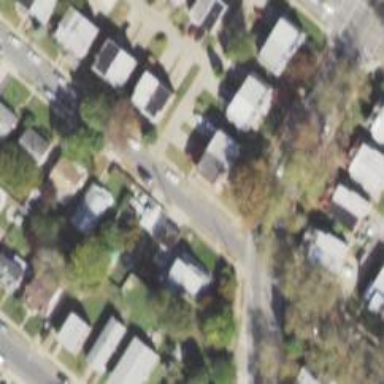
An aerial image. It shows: Alleyway designated as service road.